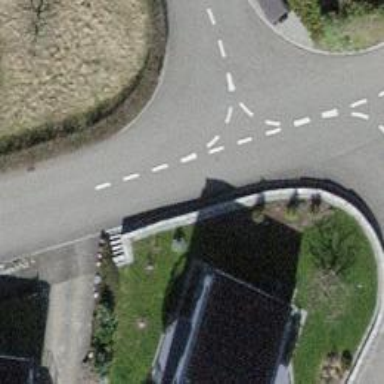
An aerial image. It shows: Residential road with very well-maintained surface. Suitable for agricultural vehicles.